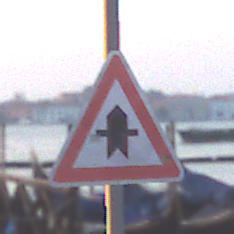
Verkehrszeichen: Vorfahrt
Umgebung: Outdoor, Urban
Tageszeit: SunriseSunset
Wetter: Clear
Licht: Natural
Jahreszeit: NotSpecified
Kontrast: MediumContrast